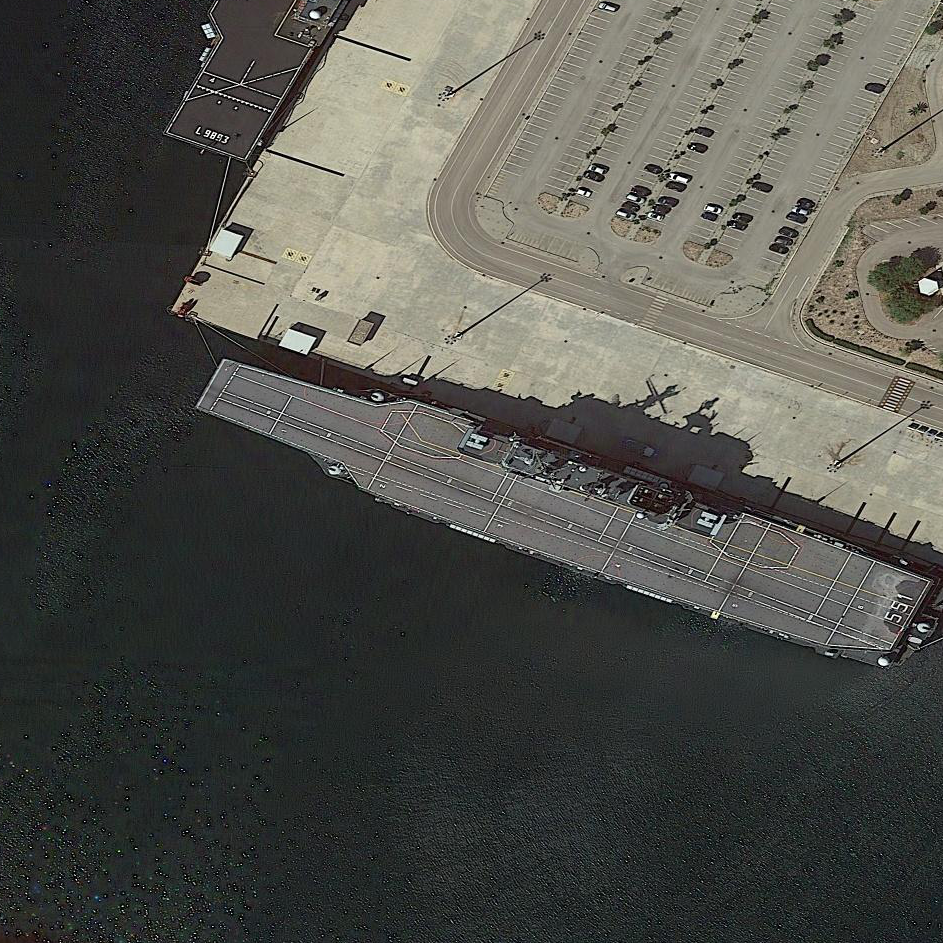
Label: Garibaldi_aircraft_carrier